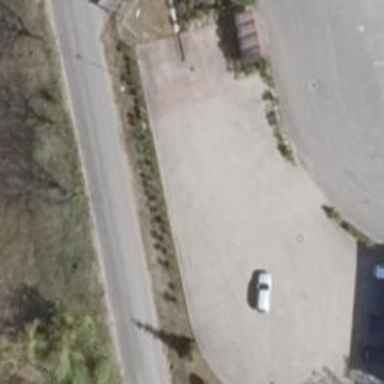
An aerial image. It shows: Parking aisle designated as service road.